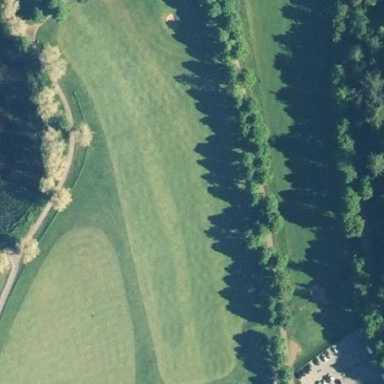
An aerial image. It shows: Area with grass used as rough in golf course.